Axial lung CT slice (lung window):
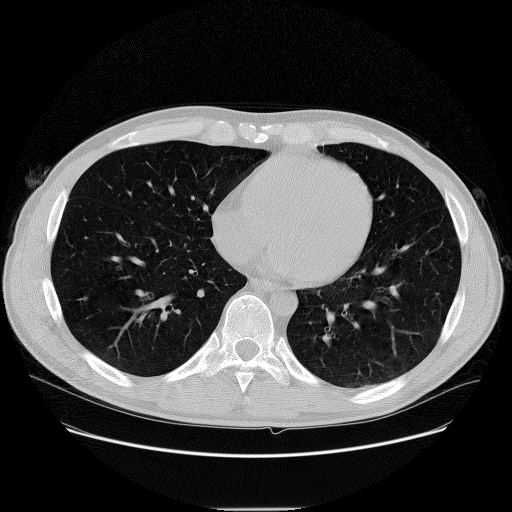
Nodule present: no